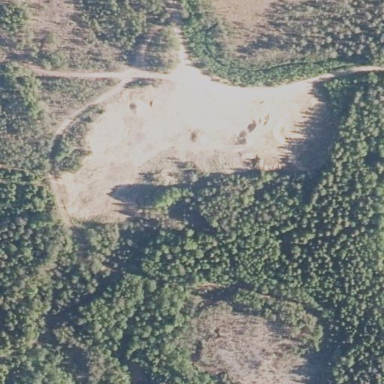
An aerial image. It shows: Quarry with gravel as the main resource.